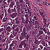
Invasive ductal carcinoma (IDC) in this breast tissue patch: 1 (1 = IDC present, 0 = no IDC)